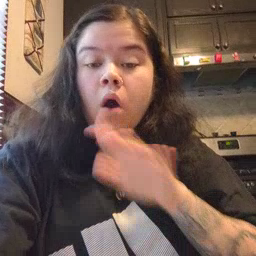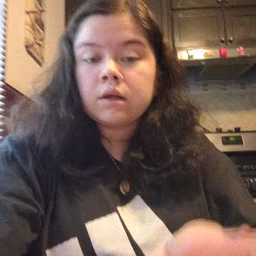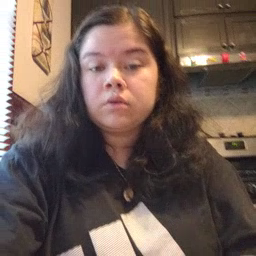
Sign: quiet